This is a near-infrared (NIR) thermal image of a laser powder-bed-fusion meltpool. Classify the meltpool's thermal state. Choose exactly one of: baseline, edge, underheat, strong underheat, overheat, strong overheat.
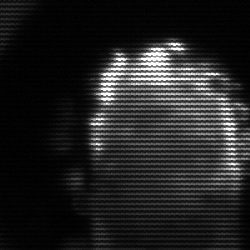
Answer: baseline